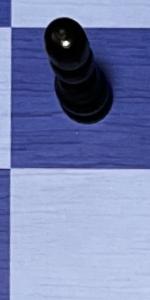
Label: Empty